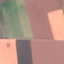
Land use / land cover: AnnualCrop